Interaction volume radius: 5 \u00c5
Interaction volume height: 20 \u00c5
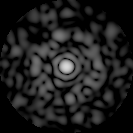
Disorder parameter: 0.8071